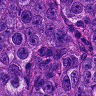
Metastatic tissue present: yes